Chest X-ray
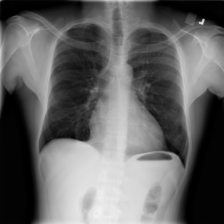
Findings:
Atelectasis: negative
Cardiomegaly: negative
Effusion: negative
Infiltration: negative
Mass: negative
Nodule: negative
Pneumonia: negative
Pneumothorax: negative
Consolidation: negative
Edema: negative
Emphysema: negative
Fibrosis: negative
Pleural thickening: negative
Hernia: negative